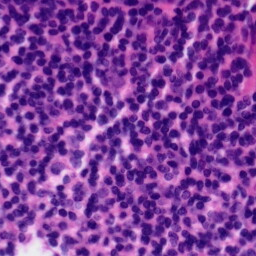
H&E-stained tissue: Tonsil